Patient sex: M
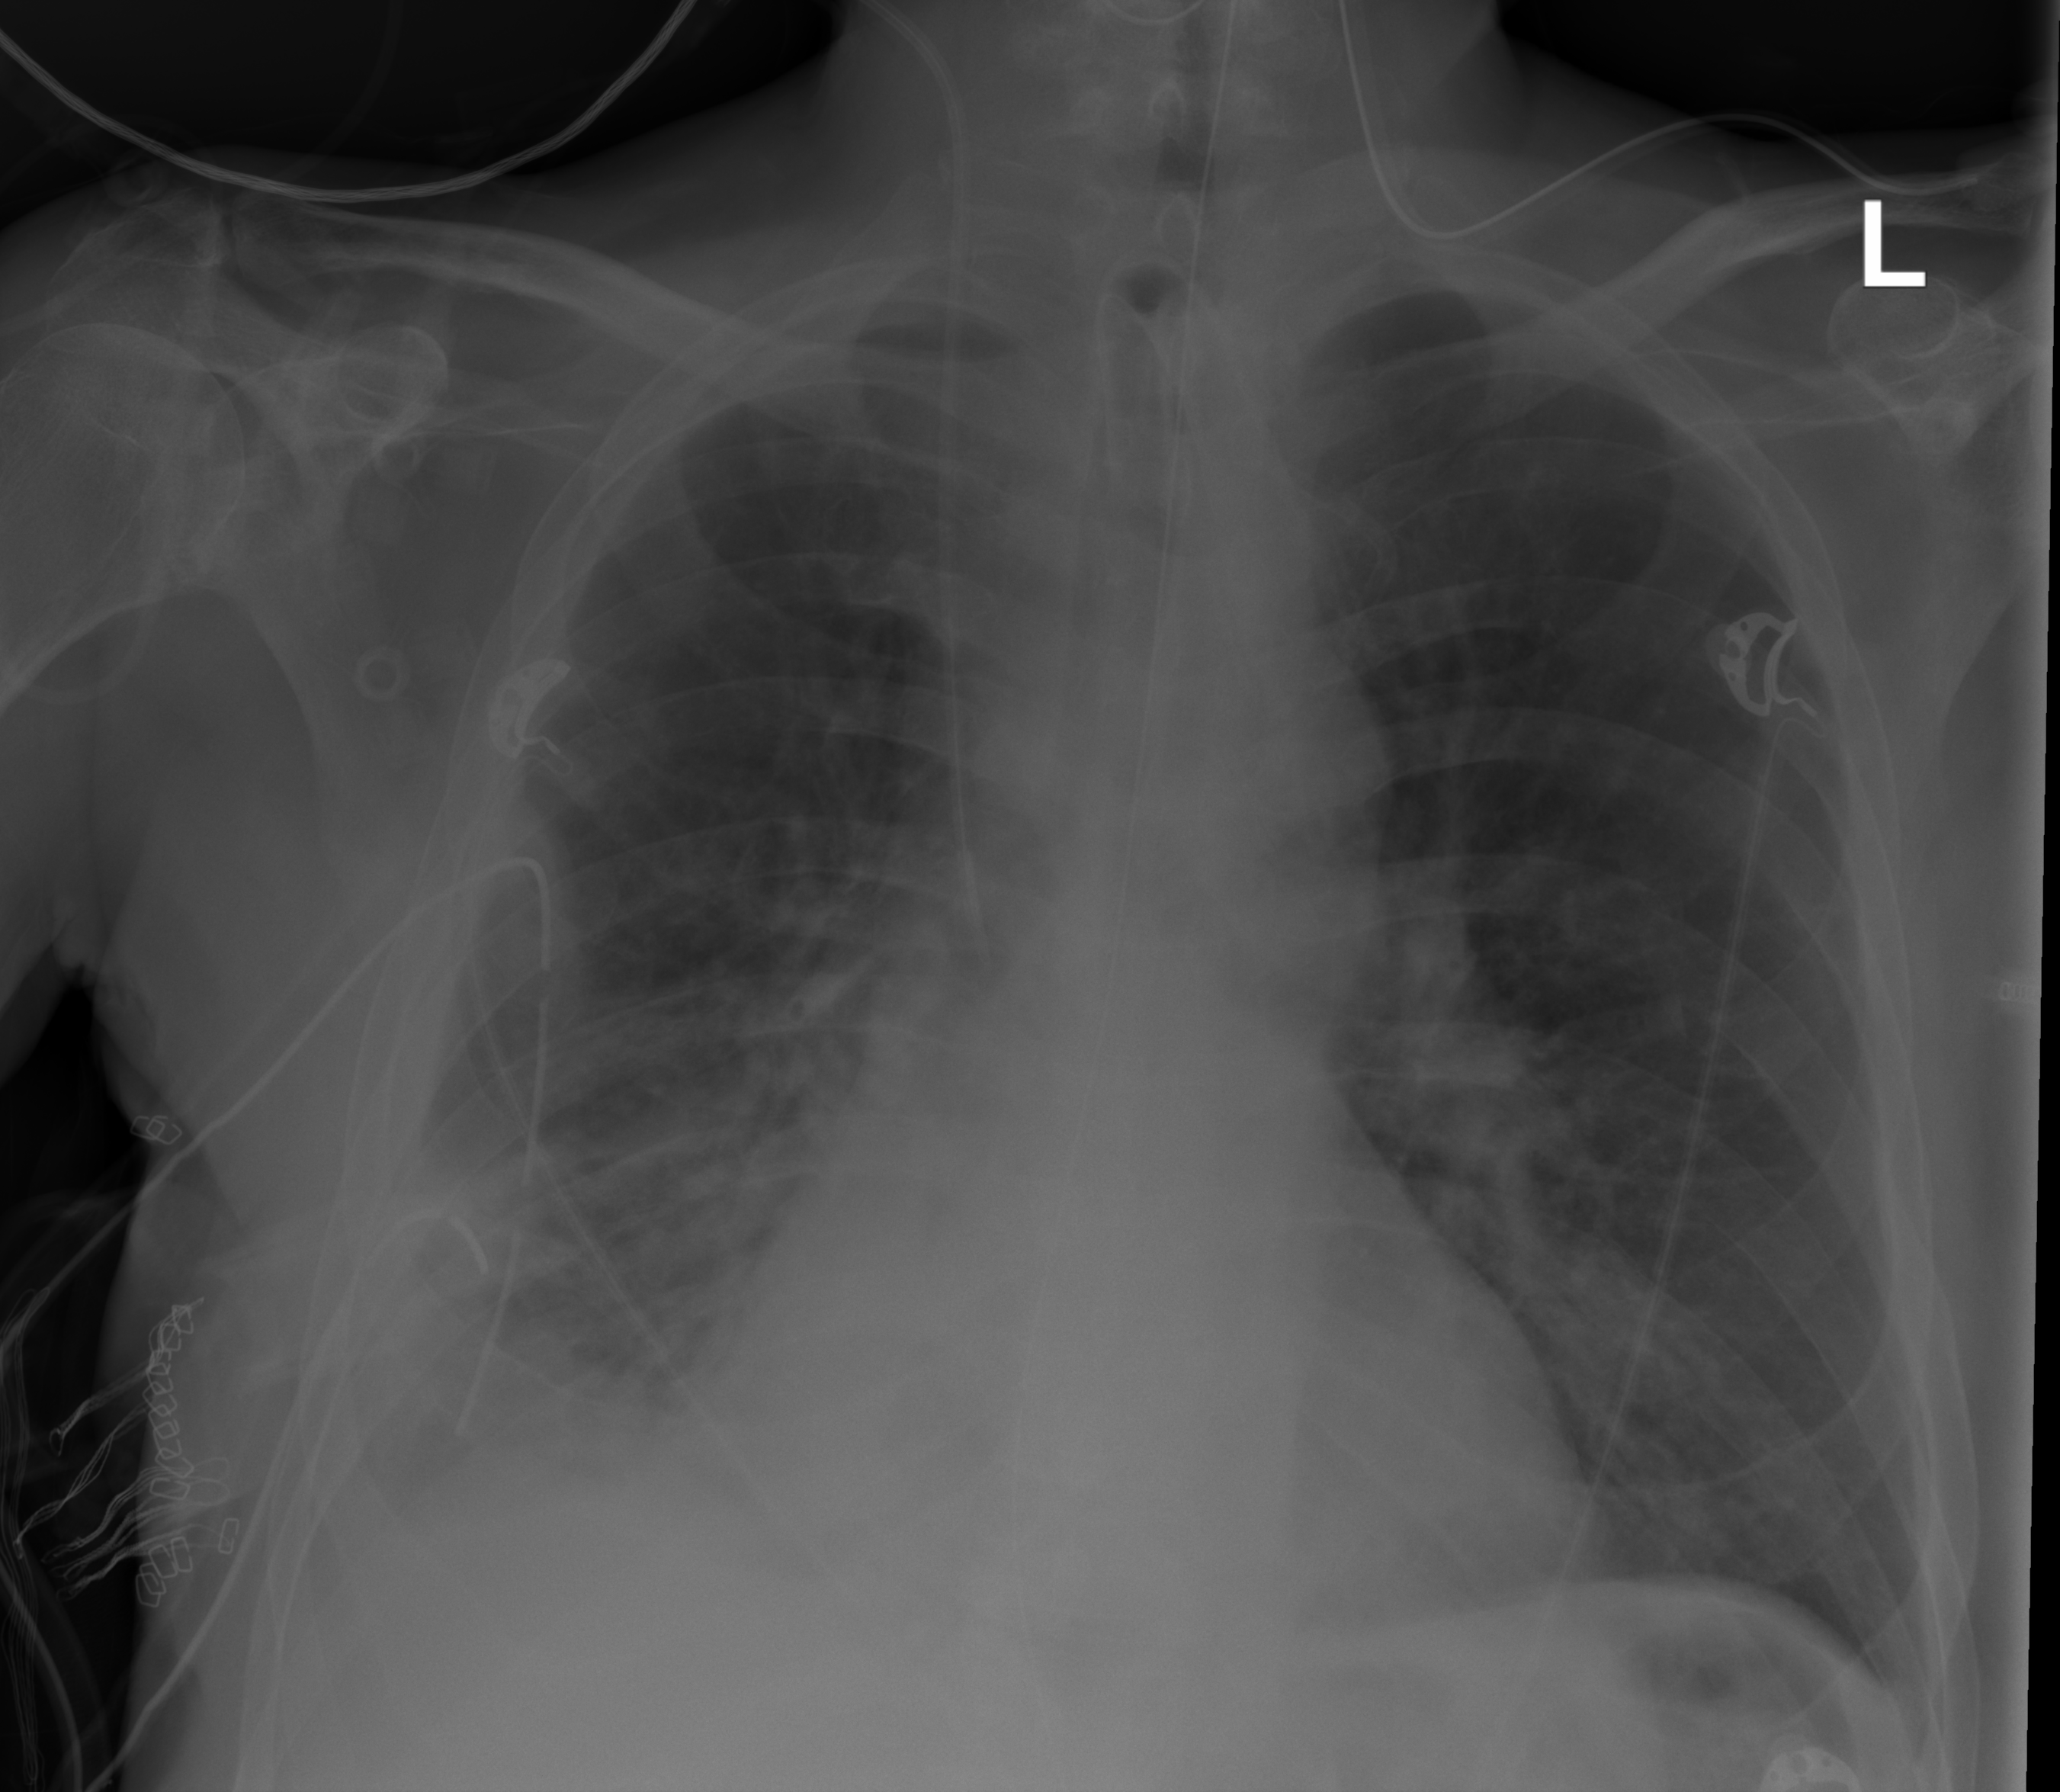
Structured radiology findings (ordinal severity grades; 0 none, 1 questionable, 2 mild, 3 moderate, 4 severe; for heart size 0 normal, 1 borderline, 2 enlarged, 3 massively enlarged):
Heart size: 0
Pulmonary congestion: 2
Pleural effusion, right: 2
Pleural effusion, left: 0
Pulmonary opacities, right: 3
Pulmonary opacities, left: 0
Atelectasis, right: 2
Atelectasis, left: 0